Interaction volume radius: 5 \u00c5
Interaction volume height: 25 \u00c5
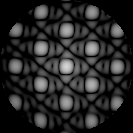
Disorder parameter: 0.05783